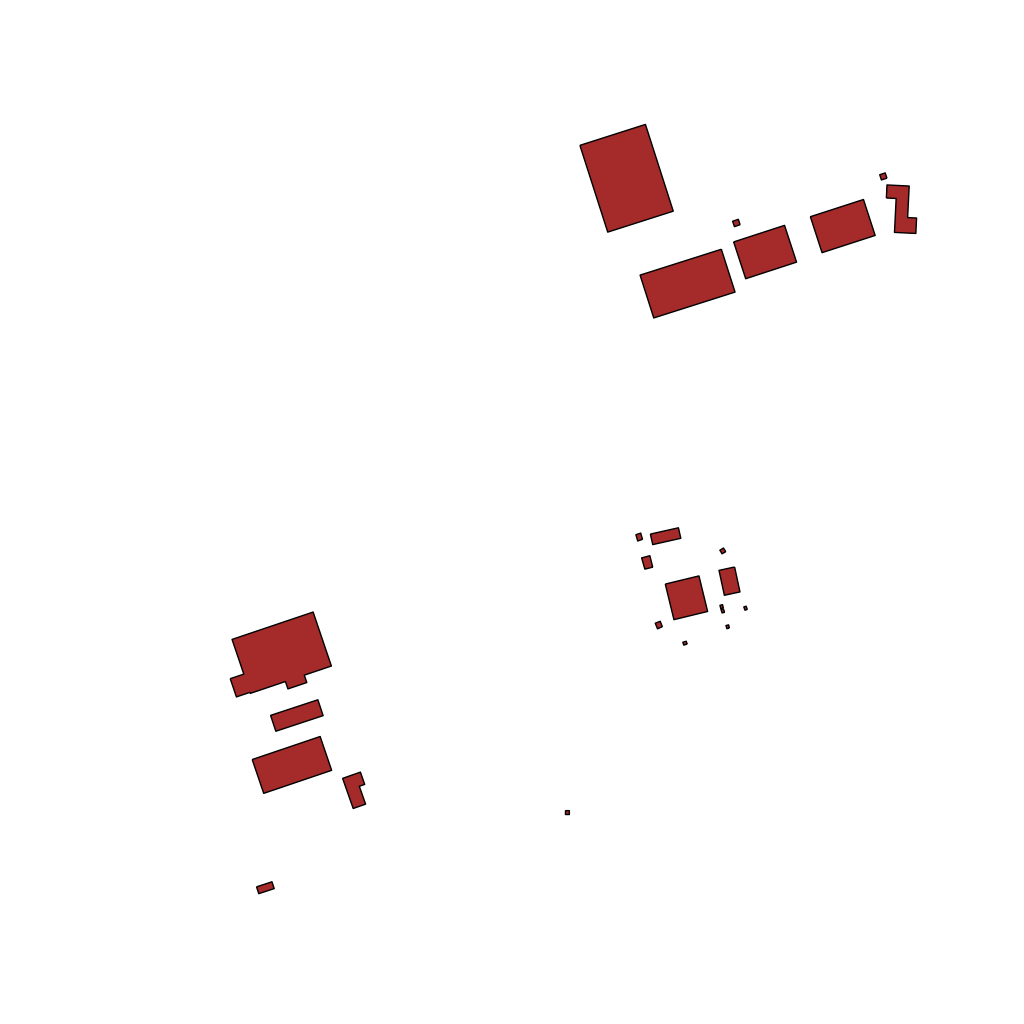
Tags: overhead vector_map, industrial, recreation, individual_rise, low_rise, density_1, Facility, 1.0 km²